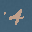
Label: 4